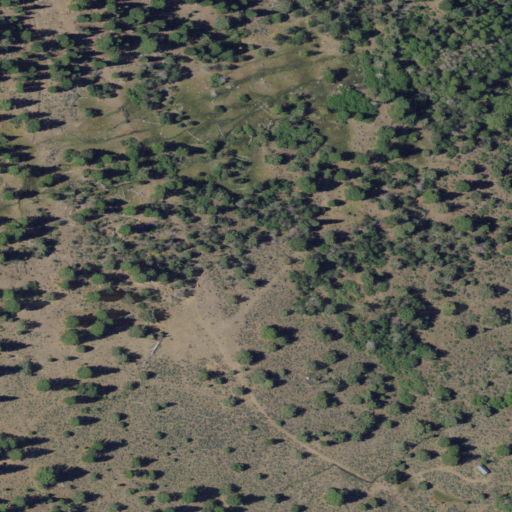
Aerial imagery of plain(s) in California named Howard Flat containing evergreen forest, shrub, and open development